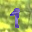
Label: 1